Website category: game
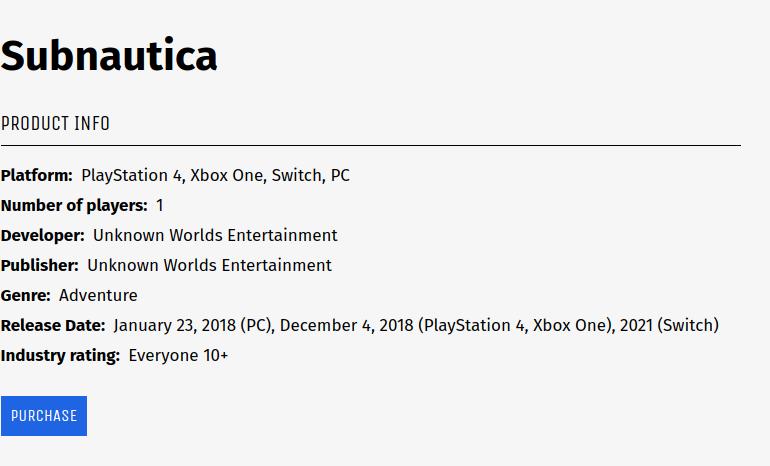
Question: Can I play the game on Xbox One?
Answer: yes

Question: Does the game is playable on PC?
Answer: yes

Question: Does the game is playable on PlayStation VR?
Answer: no

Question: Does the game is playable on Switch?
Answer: yes

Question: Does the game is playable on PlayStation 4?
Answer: yes

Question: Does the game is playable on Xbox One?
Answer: yes

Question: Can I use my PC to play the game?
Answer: yes

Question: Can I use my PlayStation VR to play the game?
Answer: no

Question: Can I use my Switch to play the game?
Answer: yes

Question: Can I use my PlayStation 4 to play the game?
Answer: yes

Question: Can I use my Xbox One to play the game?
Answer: yes

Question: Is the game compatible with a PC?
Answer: yes

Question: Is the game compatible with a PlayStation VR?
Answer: no

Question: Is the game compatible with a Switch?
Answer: yes

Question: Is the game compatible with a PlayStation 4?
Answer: yes

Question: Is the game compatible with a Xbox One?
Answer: yes